Question: I have a list of objects which will be accessible by many objects across many threads. To ensure thread safety I have made the list and its object read-only. My only concern is the iterators of the 'List<>' object because I remember reading something about iterator thread safety issues. Do I have a problem?

For clarification: in the BarObservable class, the 'List < Bar >' bar is read-only. The individual bars of the list are also read-only. The MarketDataAdaptor class uses BarService to add new bars to BarsObservable class. The diagram doesn't show this but the IBarObservers are passed a reference to the 'List < Bar >' . They can't write to it but they do use the iterator of the List. Meanwhile the final bar is updated and once finalized a new bar is added to the end of the list.
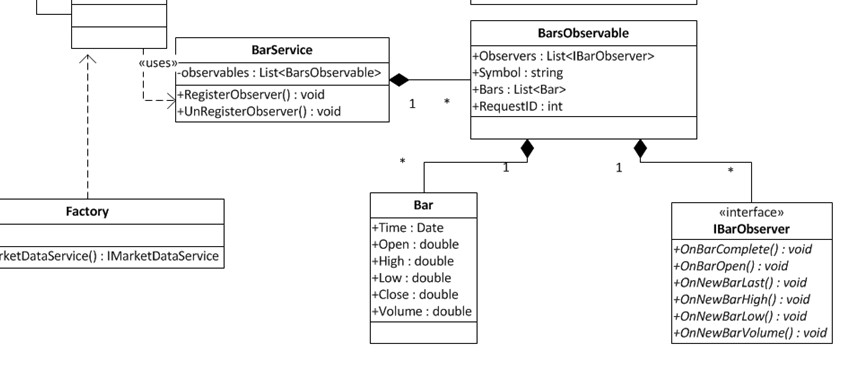
Answer: As I understand it, you currently provide two immutability guarantees:
1. There is an unchanging reference(s) to a List<Bar> object.
2. The Bar type itself is immutable or is, by convention, instances of it are not mutated after they are added to the list.
Neither of these is sufficient to deal with any concurrent reader / writer scenarios since the 'List<T>' type is not thread-safe.
1. If you have multiple unsynchronized writers, you could corrupt the list.
2. If you have a single writer, with reader(s) on other threads, you probably won't corrupt the list. On the other hand, the readers won't work correctly. If you're lucky, iterating the list in the middle of a write will throw a "Collection changed during enumeration" exception. If you're not, your program will silently lose its functional correctness.
Now you could try synchronizing access to the list with locks, ReaderWriterLockSlims, etc. How you do this will be to the Producer / Consumer relationships of your particular situation. For example, you could lock mutation during enumeration by either of these:
1. Hold up an attempt to mutate as long as there is an active undisposed enumerator.
2. Every time an enumerator is requested, block writers. Copy the list to another list; return its enumerator, and then unblock writers.
But I would suggest, if you are on .NET 4.0, to take a look at the thread-safe collection classes in the <URL> class to be exactly what you need.
Finally, I would look at the overall design to see if you can solve this problem in a lock-free manner.